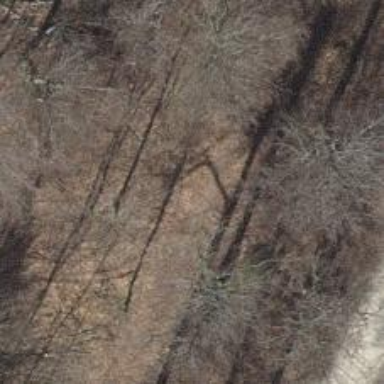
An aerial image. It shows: Path with excellent visibility for trail.